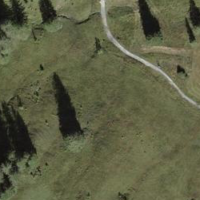
EUNIS habitat code: 26
Species observed at this site:
Miramella alpina
Succisa pratensis
Omocestus viridulus